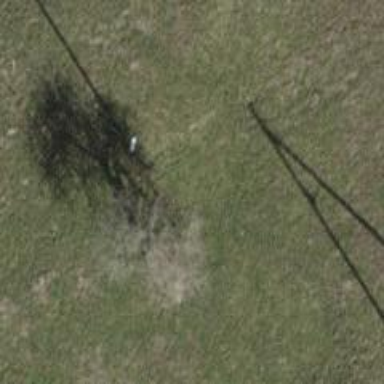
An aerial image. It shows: Minor power line.